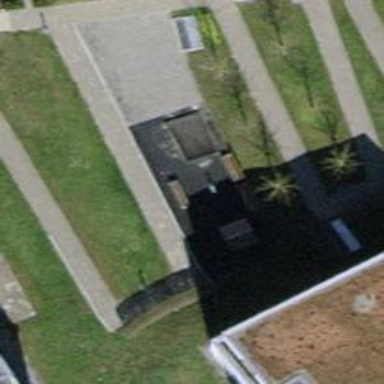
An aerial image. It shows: Bench.